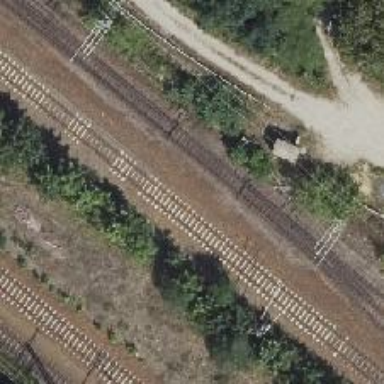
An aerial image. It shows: Railway switch.